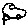
Label: car